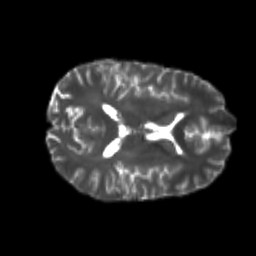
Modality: T2w
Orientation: axial
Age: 22
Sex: male
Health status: healthy
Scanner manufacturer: philips
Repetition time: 7.394 s
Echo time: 0.08599 s